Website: walmart
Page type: billing-address
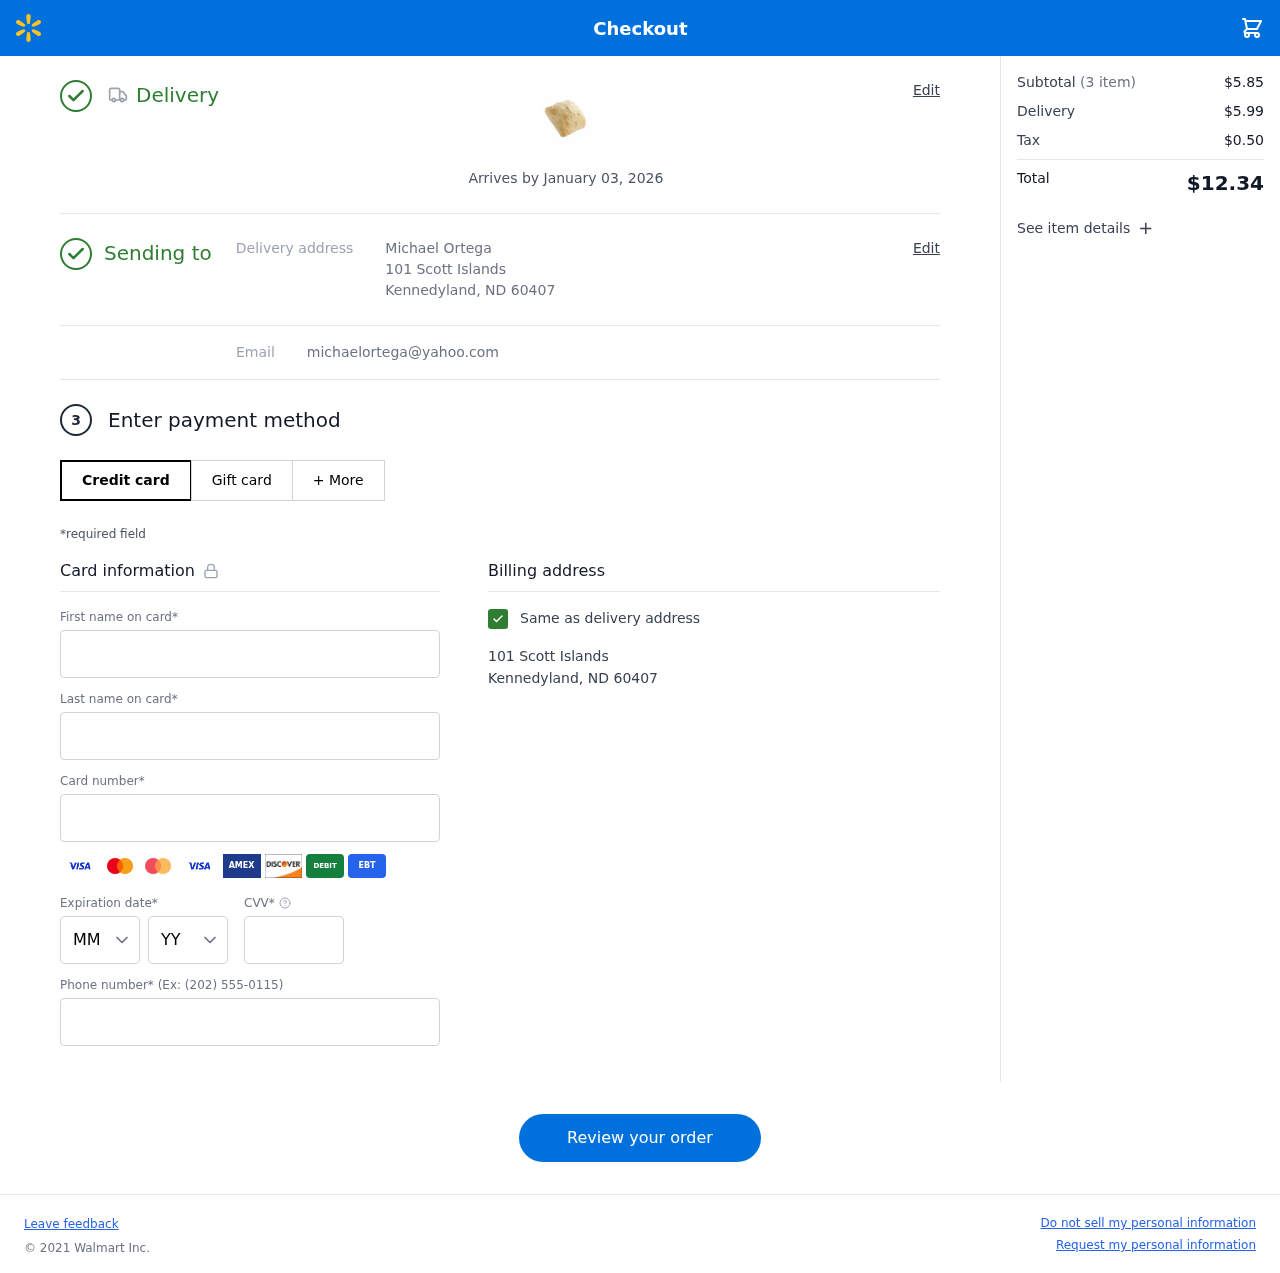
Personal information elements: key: PII_CARD_CVV
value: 810
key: PII_CARD_EXPIRY_MONTH
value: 08
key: PII_CARD_EXPIRY_YEAR
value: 28
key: PII_CARD_NUMBER
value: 5159 8507 3079 2492
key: PII_EMAIL
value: michaelortega@yahoo.com
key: PII_FIRSTNAME
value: Michael
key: PII_FULLNAME
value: Michael Ortega
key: PII_LASTNAME
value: Ortega
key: PII_PHONE
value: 8536918447
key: PII_STREET
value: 101 Scott Islands
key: PII_CITY_STATE_ZIP
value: Kennedyland, ND 60407
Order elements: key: ORDER_DELIVERY_DATE
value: Arrives by January 03, 2026
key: ORDER_NUM_ITEMS
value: (3 item)
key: ORDER_SUBTOTAL
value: $5.85
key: ORDER_SHIPPING_COST
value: $5.99
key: ORDER_TAX
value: $0.50
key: ORDER_TOTAL
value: $12.34